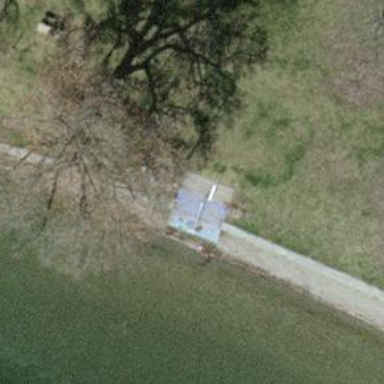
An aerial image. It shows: Set of concrete steps.